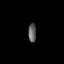
Tissue: prostate
Cell type: Fibroblasts
Senescence score: 0.6835
Nuclear area (px): 149
Mean DAPI intensity: 94.57